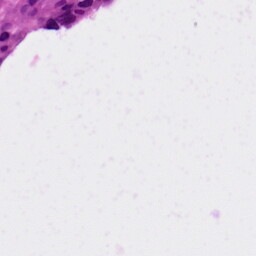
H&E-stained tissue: Skin